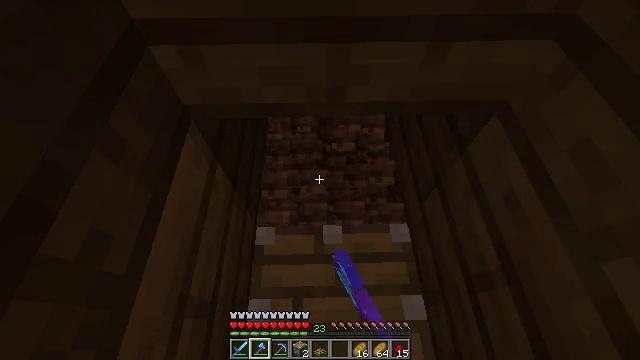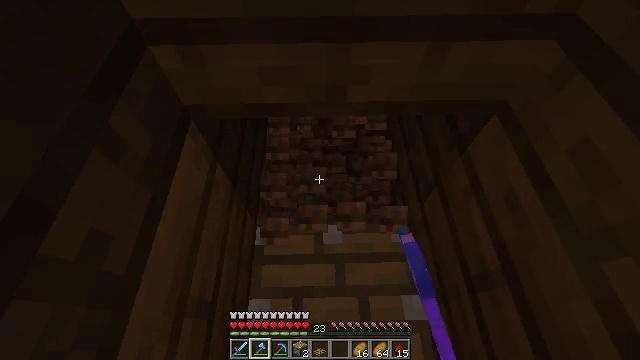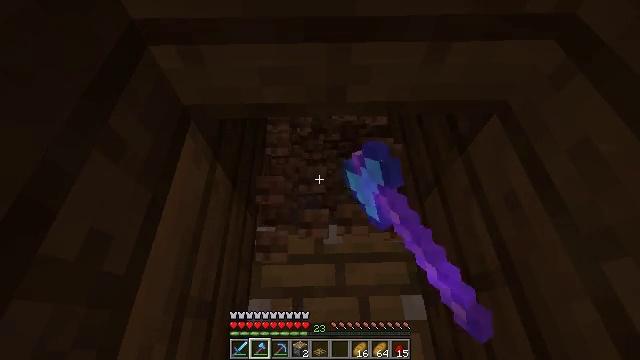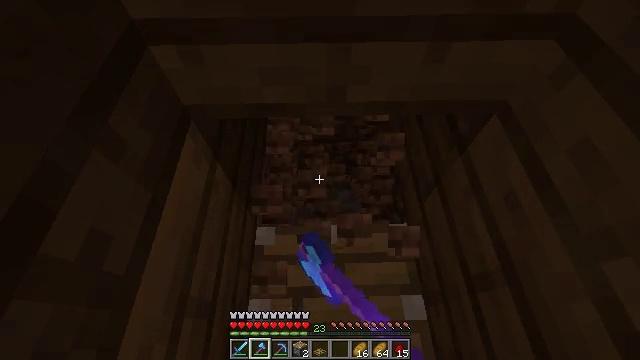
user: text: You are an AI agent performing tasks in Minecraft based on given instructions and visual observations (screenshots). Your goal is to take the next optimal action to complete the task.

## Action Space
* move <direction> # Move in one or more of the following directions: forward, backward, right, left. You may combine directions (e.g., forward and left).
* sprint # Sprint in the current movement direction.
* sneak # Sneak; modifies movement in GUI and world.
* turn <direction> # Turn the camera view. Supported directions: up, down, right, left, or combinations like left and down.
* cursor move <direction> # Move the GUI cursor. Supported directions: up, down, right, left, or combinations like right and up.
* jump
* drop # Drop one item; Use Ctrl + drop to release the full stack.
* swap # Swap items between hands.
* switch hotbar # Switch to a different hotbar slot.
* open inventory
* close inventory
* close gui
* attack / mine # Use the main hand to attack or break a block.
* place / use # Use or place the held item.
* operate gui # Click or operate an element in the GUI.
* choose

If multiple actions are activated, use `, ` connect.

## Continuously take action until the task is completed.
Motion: motion action
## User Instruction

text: Collect dirt by holding left button.
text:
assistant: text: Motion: attack / mine
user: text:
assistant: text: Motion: attack / mine
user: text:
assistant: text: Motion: attack / mine
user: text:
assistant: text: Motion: attack / mine